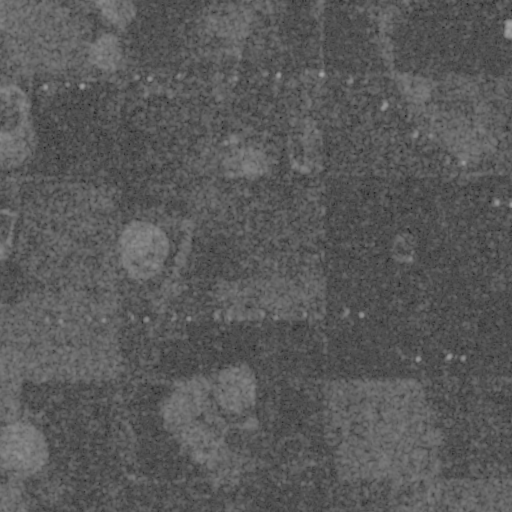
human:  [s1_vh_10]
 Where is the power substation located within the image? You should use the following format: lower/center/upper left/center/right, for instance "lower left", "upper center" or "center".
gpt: The power substation is located in the upper right of the image.
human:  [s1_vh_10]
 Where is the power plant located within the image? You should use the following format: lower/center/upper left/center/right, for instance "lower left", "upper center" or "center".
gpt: There is no power plant in the image.

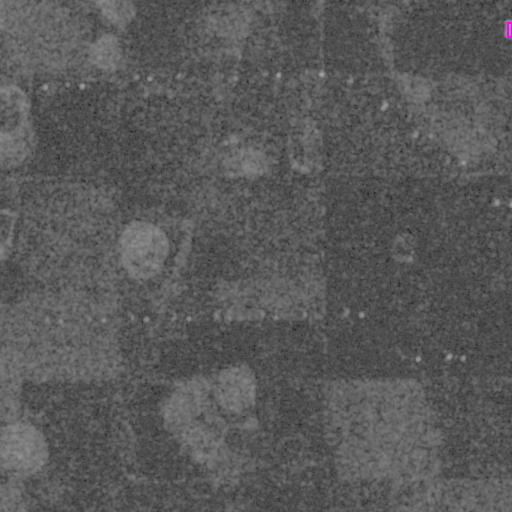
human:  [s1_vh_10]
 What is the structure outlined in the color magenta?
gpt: The structure outlined in magenta is a power substation.
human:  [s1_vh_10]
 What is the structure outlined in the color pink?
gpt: There is no pink outline.